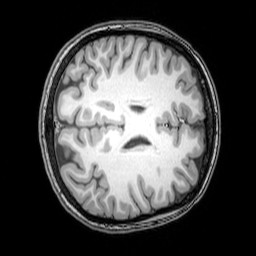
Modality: T1w
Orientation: axial
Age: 21
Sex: female
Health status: healthy
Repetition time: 0.081 s
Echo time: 0.037 s